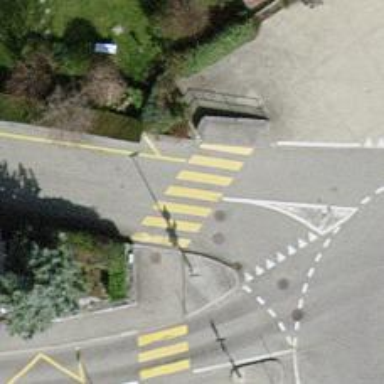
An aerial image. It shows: Zebra crossing on the road.